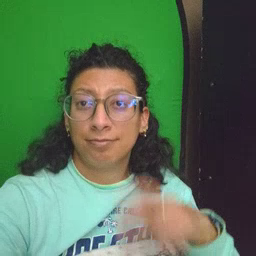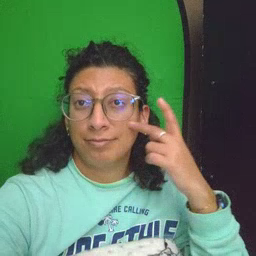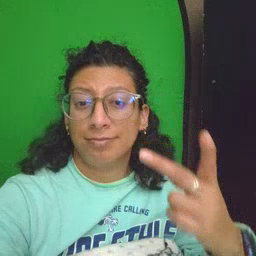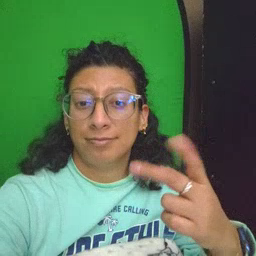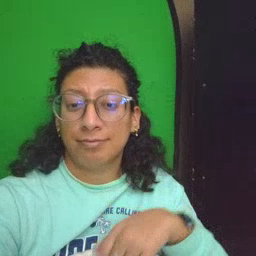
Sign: see